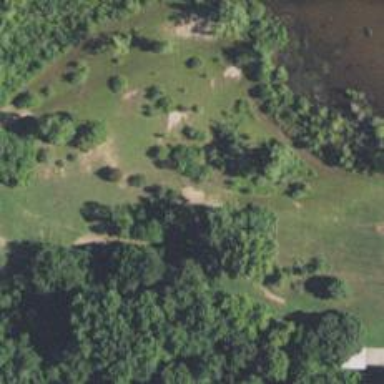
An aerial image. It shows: Disc golf tee.